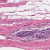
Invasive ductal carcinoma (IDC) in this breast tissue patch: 0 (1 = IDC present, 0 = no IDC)